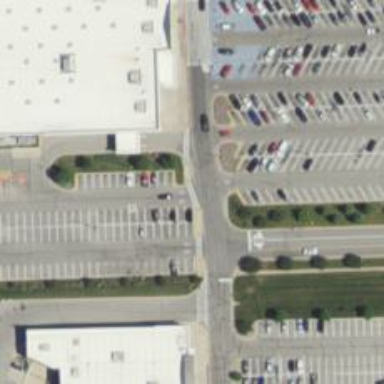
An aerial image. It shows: Pedestrian crossing with zebra markings on the footway.